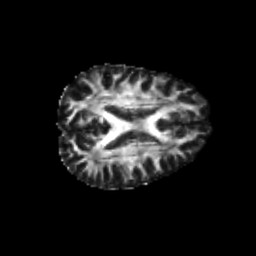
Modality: FA
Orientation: axial
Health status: healthy
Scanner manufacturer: philips
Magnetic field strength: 3 T
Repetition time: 6.964 s
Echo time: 0.092 s